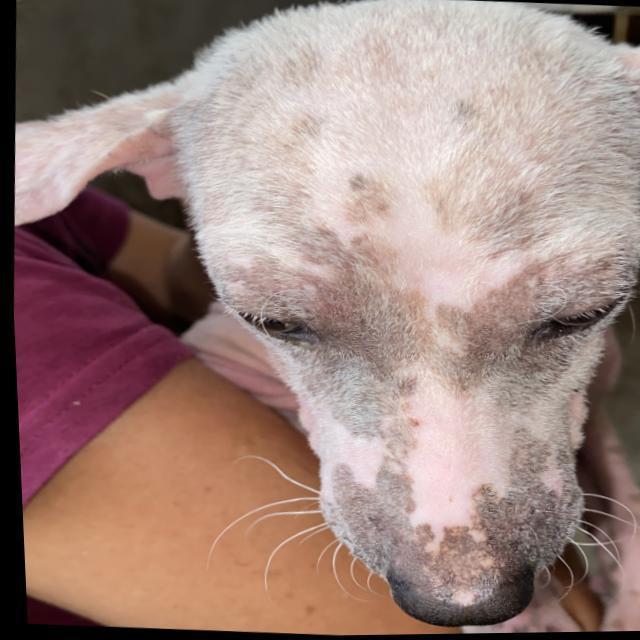
Canine demodicosis (Demodex mange) — caused by Demodex canis mites. Presents with alopecia, follicular papules, pustules, and comedones. Often localized on face and forelimbs.